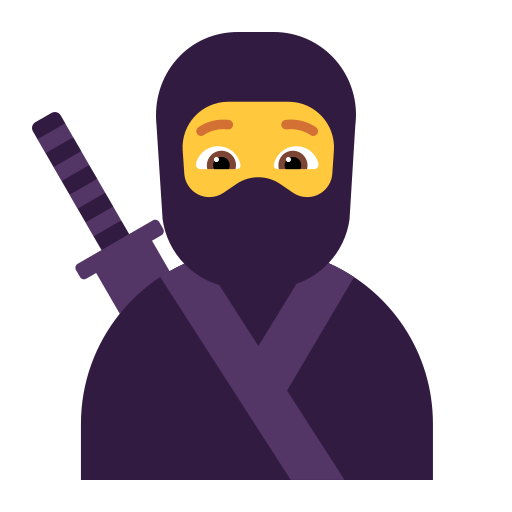
ninja flat default